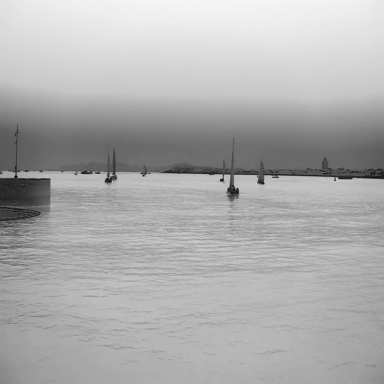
There are 18 objects shown in the infrared image, including a container_ship, ten sailboats, and seven canoes.